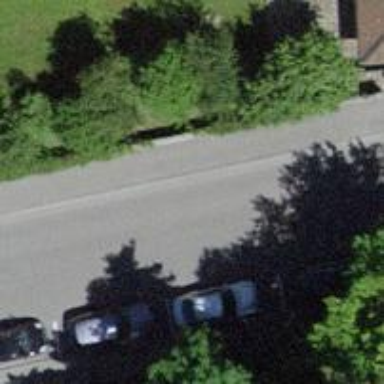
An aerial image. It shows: Residential road with asphalt surface. There are sidewalks on both sides of the road.